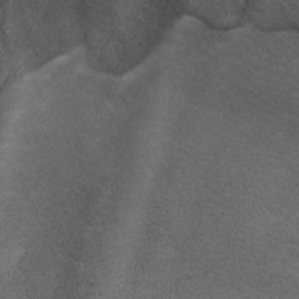
Label: non_frost